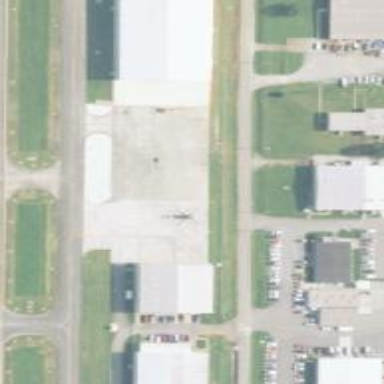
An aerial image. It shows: Image of taxiway at airport.